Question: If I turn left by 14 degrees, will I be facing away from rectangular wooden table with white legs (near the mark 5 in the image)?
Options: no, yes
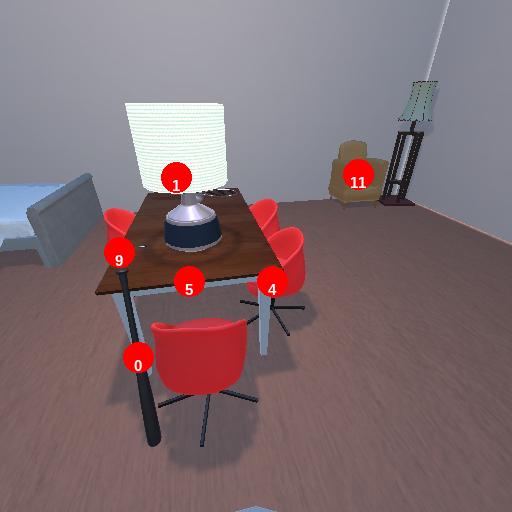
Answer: no